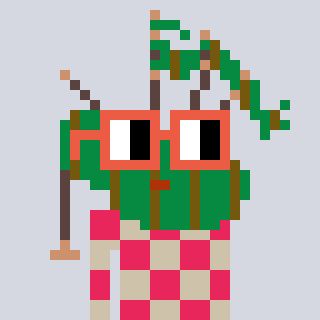
a pixel art character with square orange glasses, a bagpipe-shaped head and a bege-colored body on a cool background